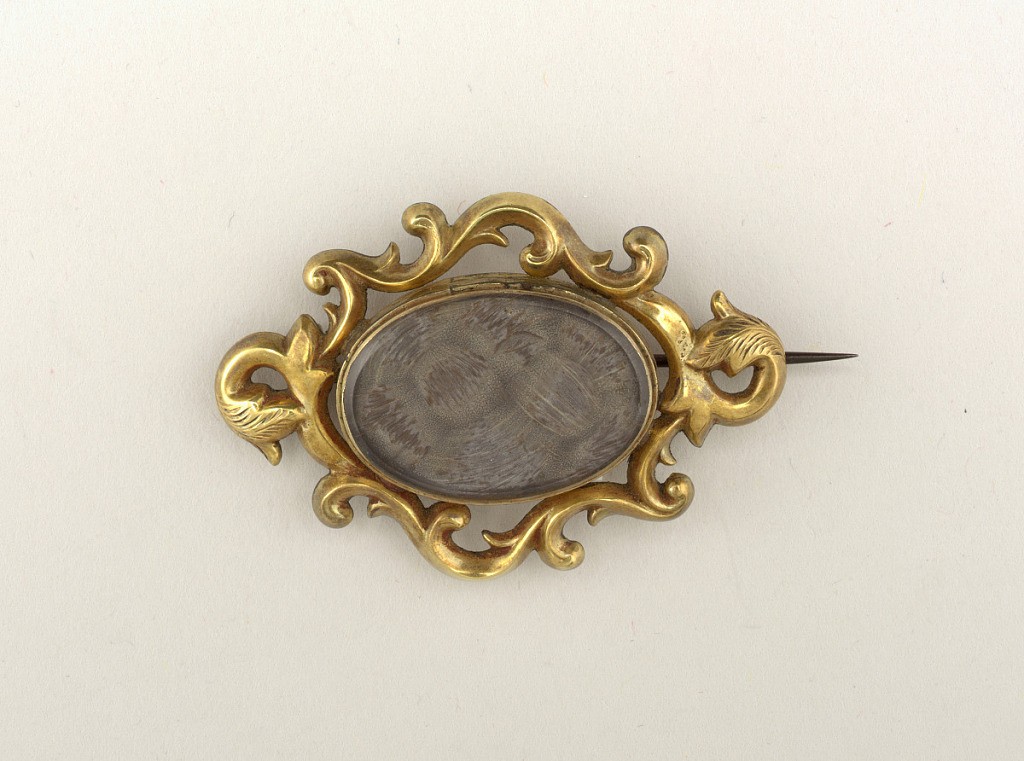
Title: Brooch
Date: ca. 1850–60
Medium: Hair (human), gold, silver, metal
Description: Oval brooch with center of woven bundles of brown hair enclosed behind glass. Framed with openwork gilded scrolls. Reverse with flat silver panel with plain silver oval. Simple pin with catch closure.